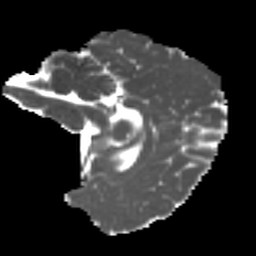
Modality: MD
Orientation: sagittal
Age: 18
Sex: female
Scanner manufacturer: ge
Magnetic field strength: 3 T
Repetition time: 7.8 s
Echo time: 0.0618 s